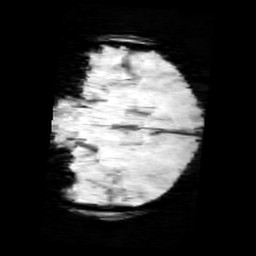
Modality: minIP
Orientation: coronal
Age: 10
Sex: female
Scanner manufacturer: siemens
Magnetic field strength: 3 T
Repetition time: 0.027 s
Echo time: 0.02 s